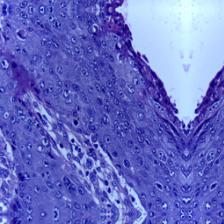
Diagnosis: OSCC